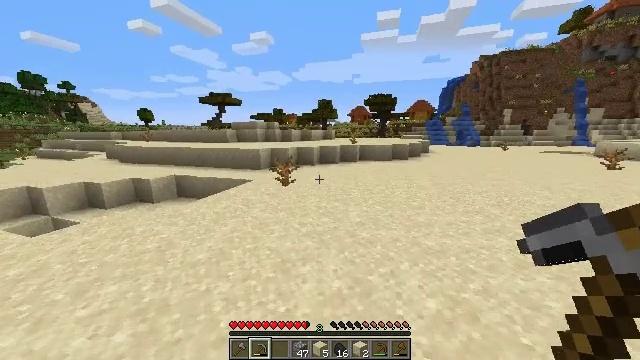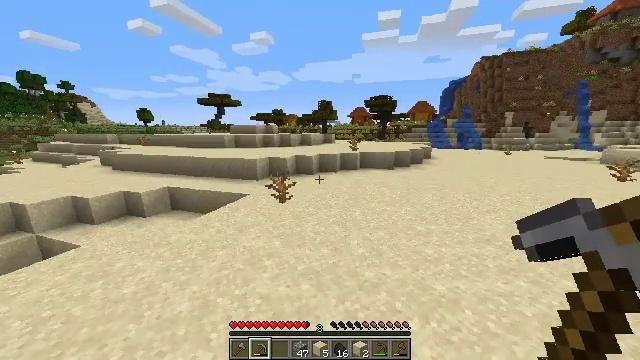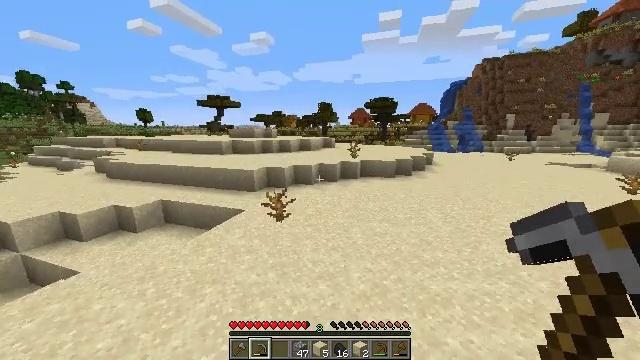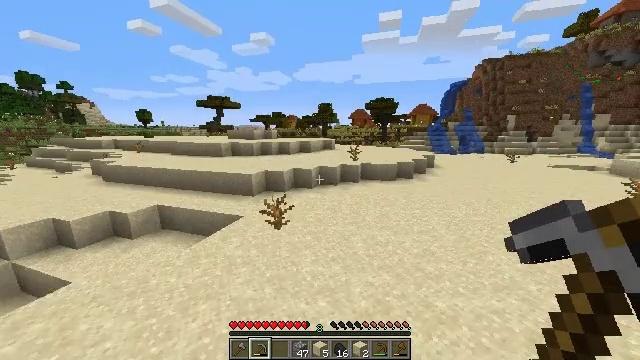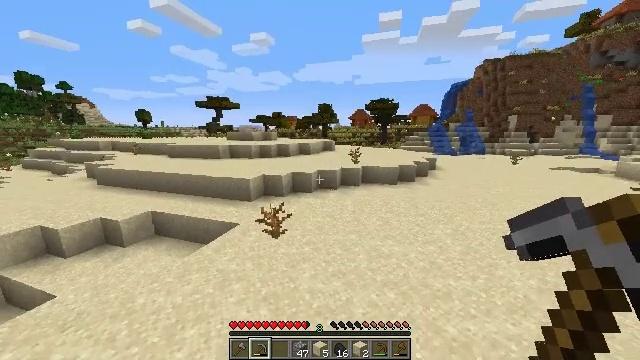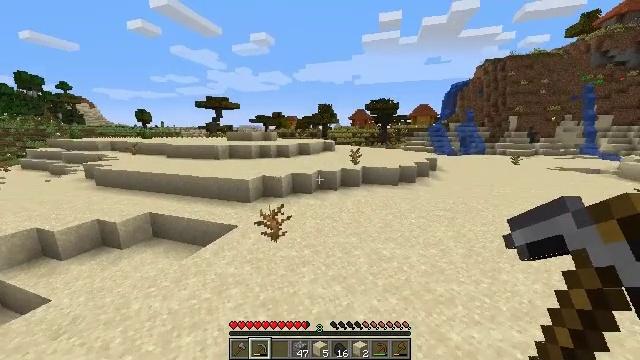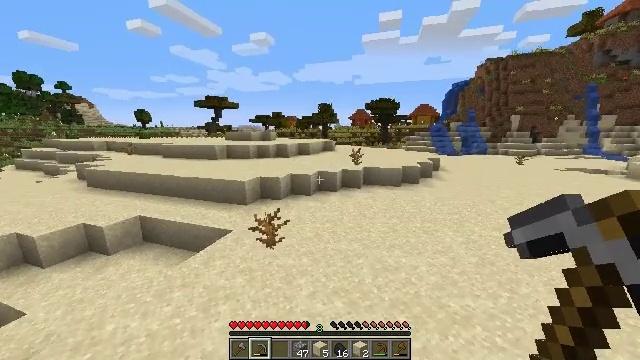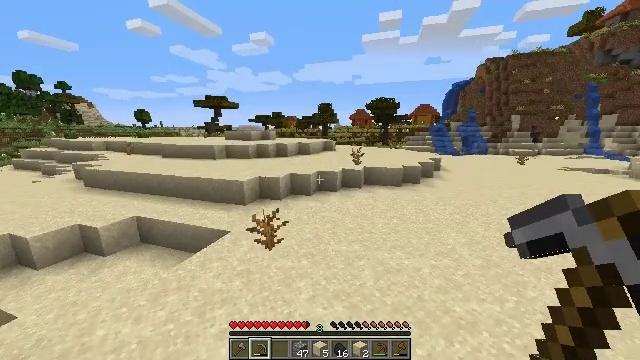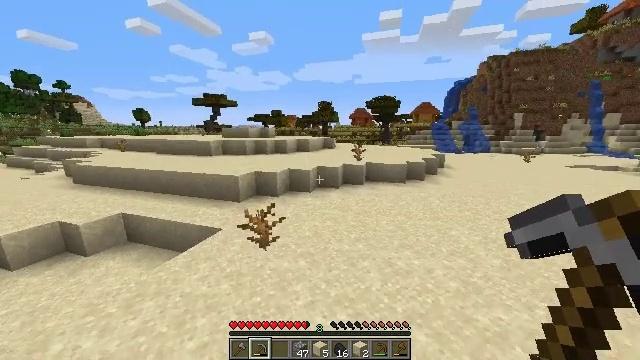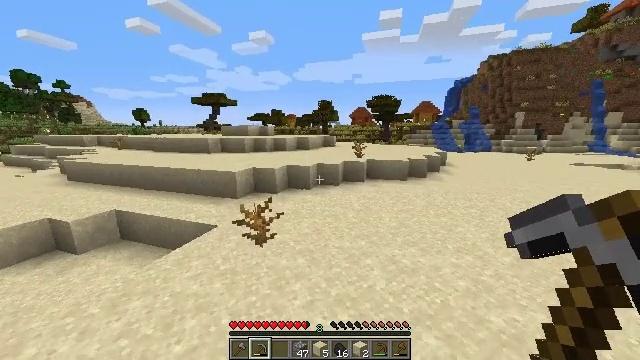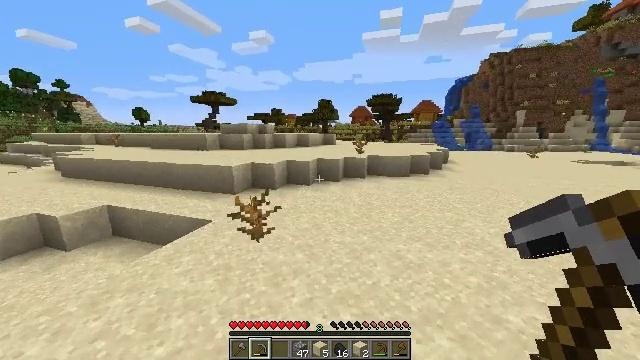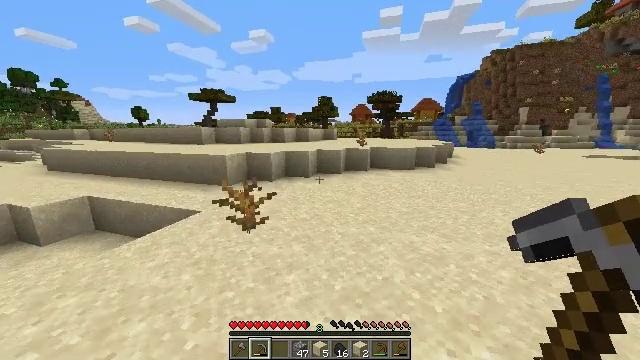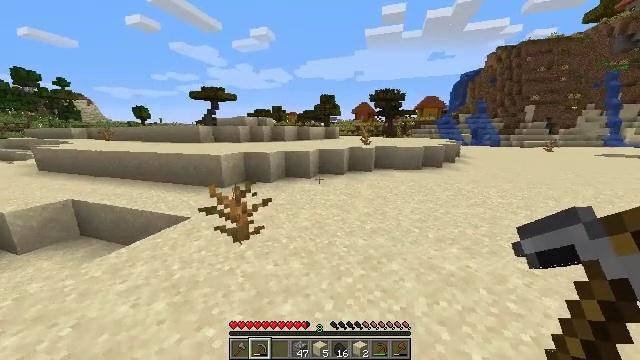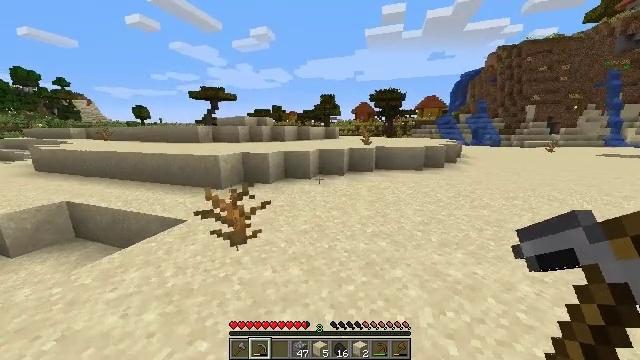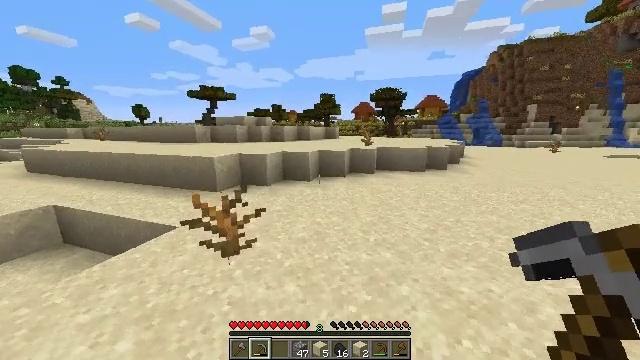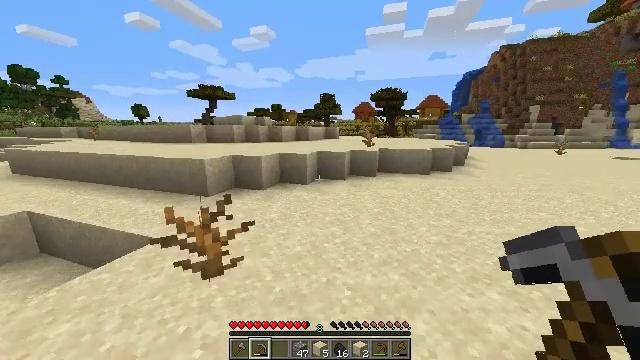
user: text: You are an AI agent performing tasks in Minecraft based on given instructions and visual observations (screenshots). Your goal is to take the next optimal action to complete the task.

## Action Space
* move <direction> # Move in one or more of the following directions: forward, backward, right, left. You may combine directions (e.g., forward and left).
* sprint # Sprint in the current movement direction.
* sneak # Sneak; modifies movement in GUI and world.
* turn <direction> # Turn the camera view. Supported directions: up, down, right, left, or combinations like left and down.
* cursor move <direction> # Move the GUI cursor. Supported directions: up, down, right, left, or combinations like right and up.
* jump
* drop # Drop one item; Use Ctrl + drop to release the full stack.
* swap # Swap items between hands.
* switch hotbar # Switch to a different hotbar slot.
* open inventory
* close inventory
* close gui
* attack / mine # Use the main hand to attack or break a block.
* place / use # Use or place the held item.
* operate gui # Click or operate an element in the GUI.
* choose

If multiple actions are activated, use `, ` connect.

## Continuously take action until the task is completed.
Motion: motion action
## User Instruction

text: Break the hay block to collect it.
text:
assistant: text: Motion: move forward, jump
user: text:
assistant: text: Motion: move forward, jump
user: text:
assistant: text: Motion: move forward, jump
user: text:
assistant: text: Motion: move forward, jump
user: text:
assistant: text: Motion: move forward
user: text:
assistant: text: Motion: move forward
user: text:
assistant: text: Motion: move forward
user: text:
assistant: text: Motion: move forward
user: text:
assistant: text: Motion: move forward
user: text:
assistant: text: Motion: move forward
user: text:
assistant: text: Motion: move forward
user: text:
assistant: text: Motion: move forward
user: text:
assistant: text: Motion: move forward
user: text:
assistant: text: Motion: move forward
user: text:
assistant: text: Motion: move forward
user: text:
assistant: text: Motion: move forward, turn right
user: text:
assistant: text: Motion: move forward, turn right
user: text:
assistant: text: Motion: move forward, turn right
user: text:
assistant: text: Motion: move forward, turn right
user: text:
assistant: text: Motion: move forward
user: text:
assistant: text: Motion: move forward
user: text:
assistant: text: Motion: move forward
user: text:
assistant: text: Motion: move forward
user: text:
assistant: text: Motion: move forward, jump
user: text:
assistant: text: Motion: move forward, jump
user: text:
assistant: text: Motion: move forward, turn left, jump
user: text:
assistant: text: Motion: move forward, jump
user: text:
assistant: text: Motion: move forward
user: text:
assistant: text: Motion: move forward
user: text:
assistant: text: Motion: move forward